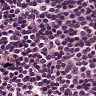
Metastatic tissue present: no